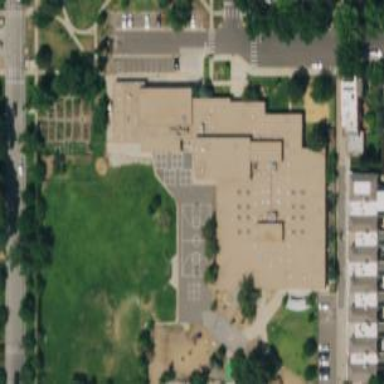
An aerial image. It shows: School building.